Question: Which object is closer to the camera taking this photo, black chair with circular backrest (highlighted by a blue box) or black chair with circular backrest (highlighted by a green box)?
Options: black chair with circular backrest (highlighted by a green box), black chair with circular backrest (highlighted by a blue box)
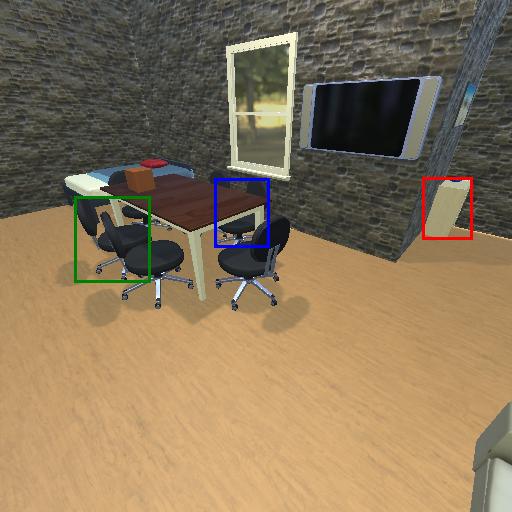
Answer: black chair with circular backrest (highlighted by a green box)